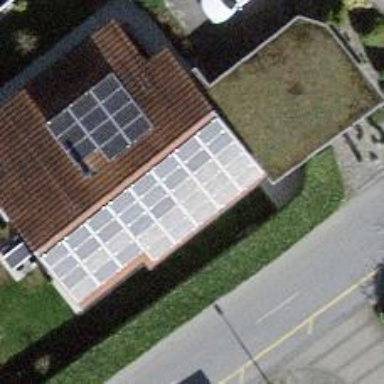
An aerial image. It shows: Solar power generator.